Question: ### The Problem
I'm trying to count the number of distinct currencies in which a website displays prices.
The website's home page allows a user to select a currency from a drop-down list.
I'm trying to find an XPath expression that will count the distinct currencies in the drop-down list.
The list looks like this:

The first four currencies in the list are the currencies most often selected by users.
A complete list of currencies ordered by currency code is also displayed. The complete list contains duplicates of the first four currencies.
The 'popular' list and the 'complete' list are seperated visually by putting a disabled blank option in the drop-down list.
The HTML on the home page to create the list looks like this:
'''
<?xml version="1.0" encoding="UTF-8"?>
<select id="selCurrency" tabindex="122">
<option value="GBP" selected="selected">Select your currency</option>
<option value="GBP">GBP - PS</option>
<option value="EUR">EUR - EUR</option>
<option value="PLN">PLN - zl</option>
<option value="USD">USD - $</option>
<option value="" disabled="disabled"/>
<option value="AED">AED - d..</option>
<option value="AFN">AFN</option>
<option value="ARS">ARS - $</option>
<option value="AUD">AUD - $</option>
<option value="BDT">BDT</option>
<option value="BGN">BGN - lv.</option>
<option value="BOB">BOB - Bs.</option>
<!-- ... -->
</select>
'''
For brevity I've removed the elements that are not visible in the screenshot.
### The attempted solution
The idea of my solution is to select just all the nodes that come after the blank separator and count them up.
This XPath expression selects just the separator:
'''
//*[@id="selCurrency"]/option[@value=""]
'''
According to the <URL>, I can use the following-sibling axis to select all siblings after the current node.
Following the examples, I tried the following expression:
'''
//*[@id="selCurrency"]/following-sibling::option[@value=""]
'''
But this either returns nothing, or is illegal syntax. I'm not sure which.
How do I select all the nodes of the complete currency list and then count them up?
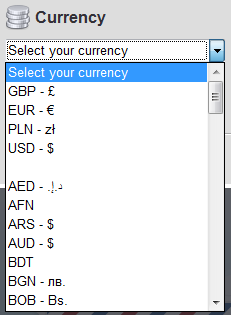
Answer: You need to combine your two attempts to get the right items:
'''
//*[@id="selCurrency"]/option[@value=""]/following-sibling::option
'''
If you then want to use XPath to count these, this would be the formula to count them:
'''
count(//*[@id="selCurrency"]/option[@value=""]/following-sibling::option)
'''